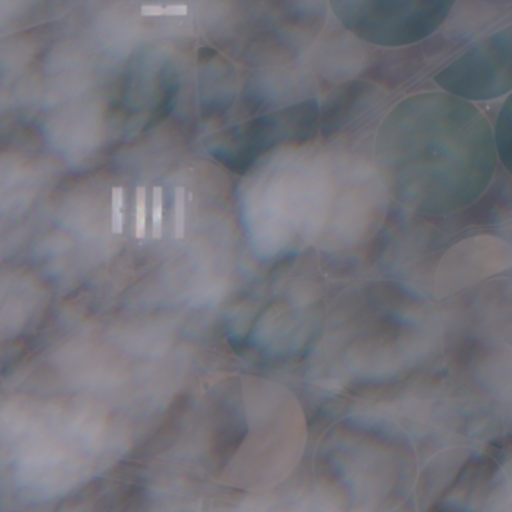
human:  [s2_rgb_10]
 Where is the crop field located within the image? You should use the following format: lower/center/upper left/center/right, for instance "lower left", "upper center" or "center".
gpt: The crop field is located in the lower of the image.
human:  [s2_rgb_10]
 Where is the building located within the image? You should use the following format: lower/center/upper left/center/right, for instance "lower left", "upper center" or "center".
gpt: The building is located in the center left of the image.
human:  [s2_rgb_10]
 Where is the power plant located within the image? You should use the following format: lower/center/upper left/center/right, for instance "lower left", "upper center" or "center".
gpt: There is no power plant in the image.